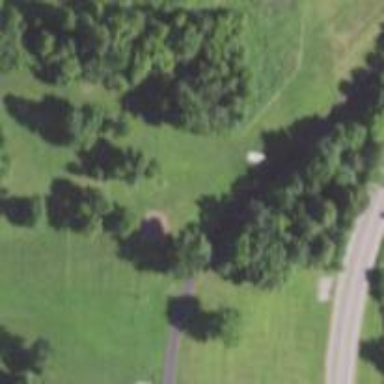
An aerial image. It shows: Disc golf tee.